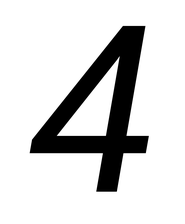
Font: Roboto-Italic_Italic